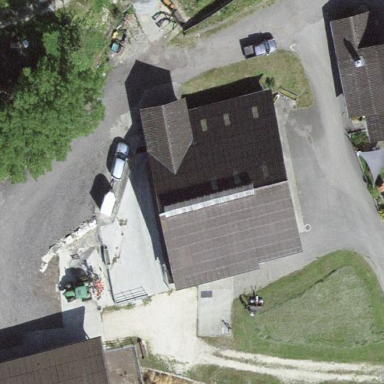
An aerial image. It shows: Farmyard area.